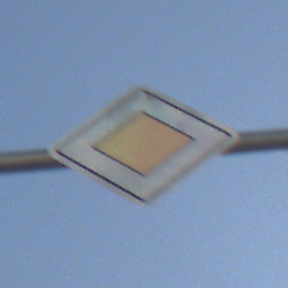
Verkehrszeichen: Vorfahrtsstrasse
Umgebung: Outdoor, Urban
Tageszeit: MorningAfternoon
Wetter: Clear
Licht: Natural
Jahreszeit: NotSpecified
Kontrast: HighContrast